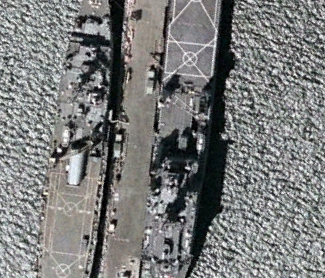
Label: combat